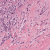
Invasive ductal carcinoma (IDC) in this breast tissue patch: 1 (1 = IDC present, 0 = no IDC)